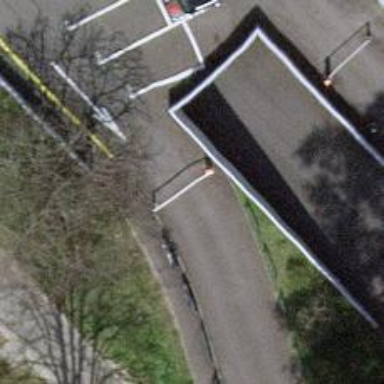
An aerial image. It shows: Lift gate barrier.